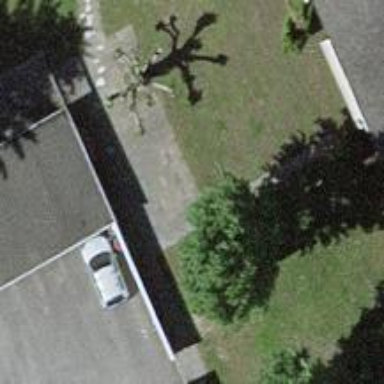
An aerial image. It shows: Single tag "natural: tree."